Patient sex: F
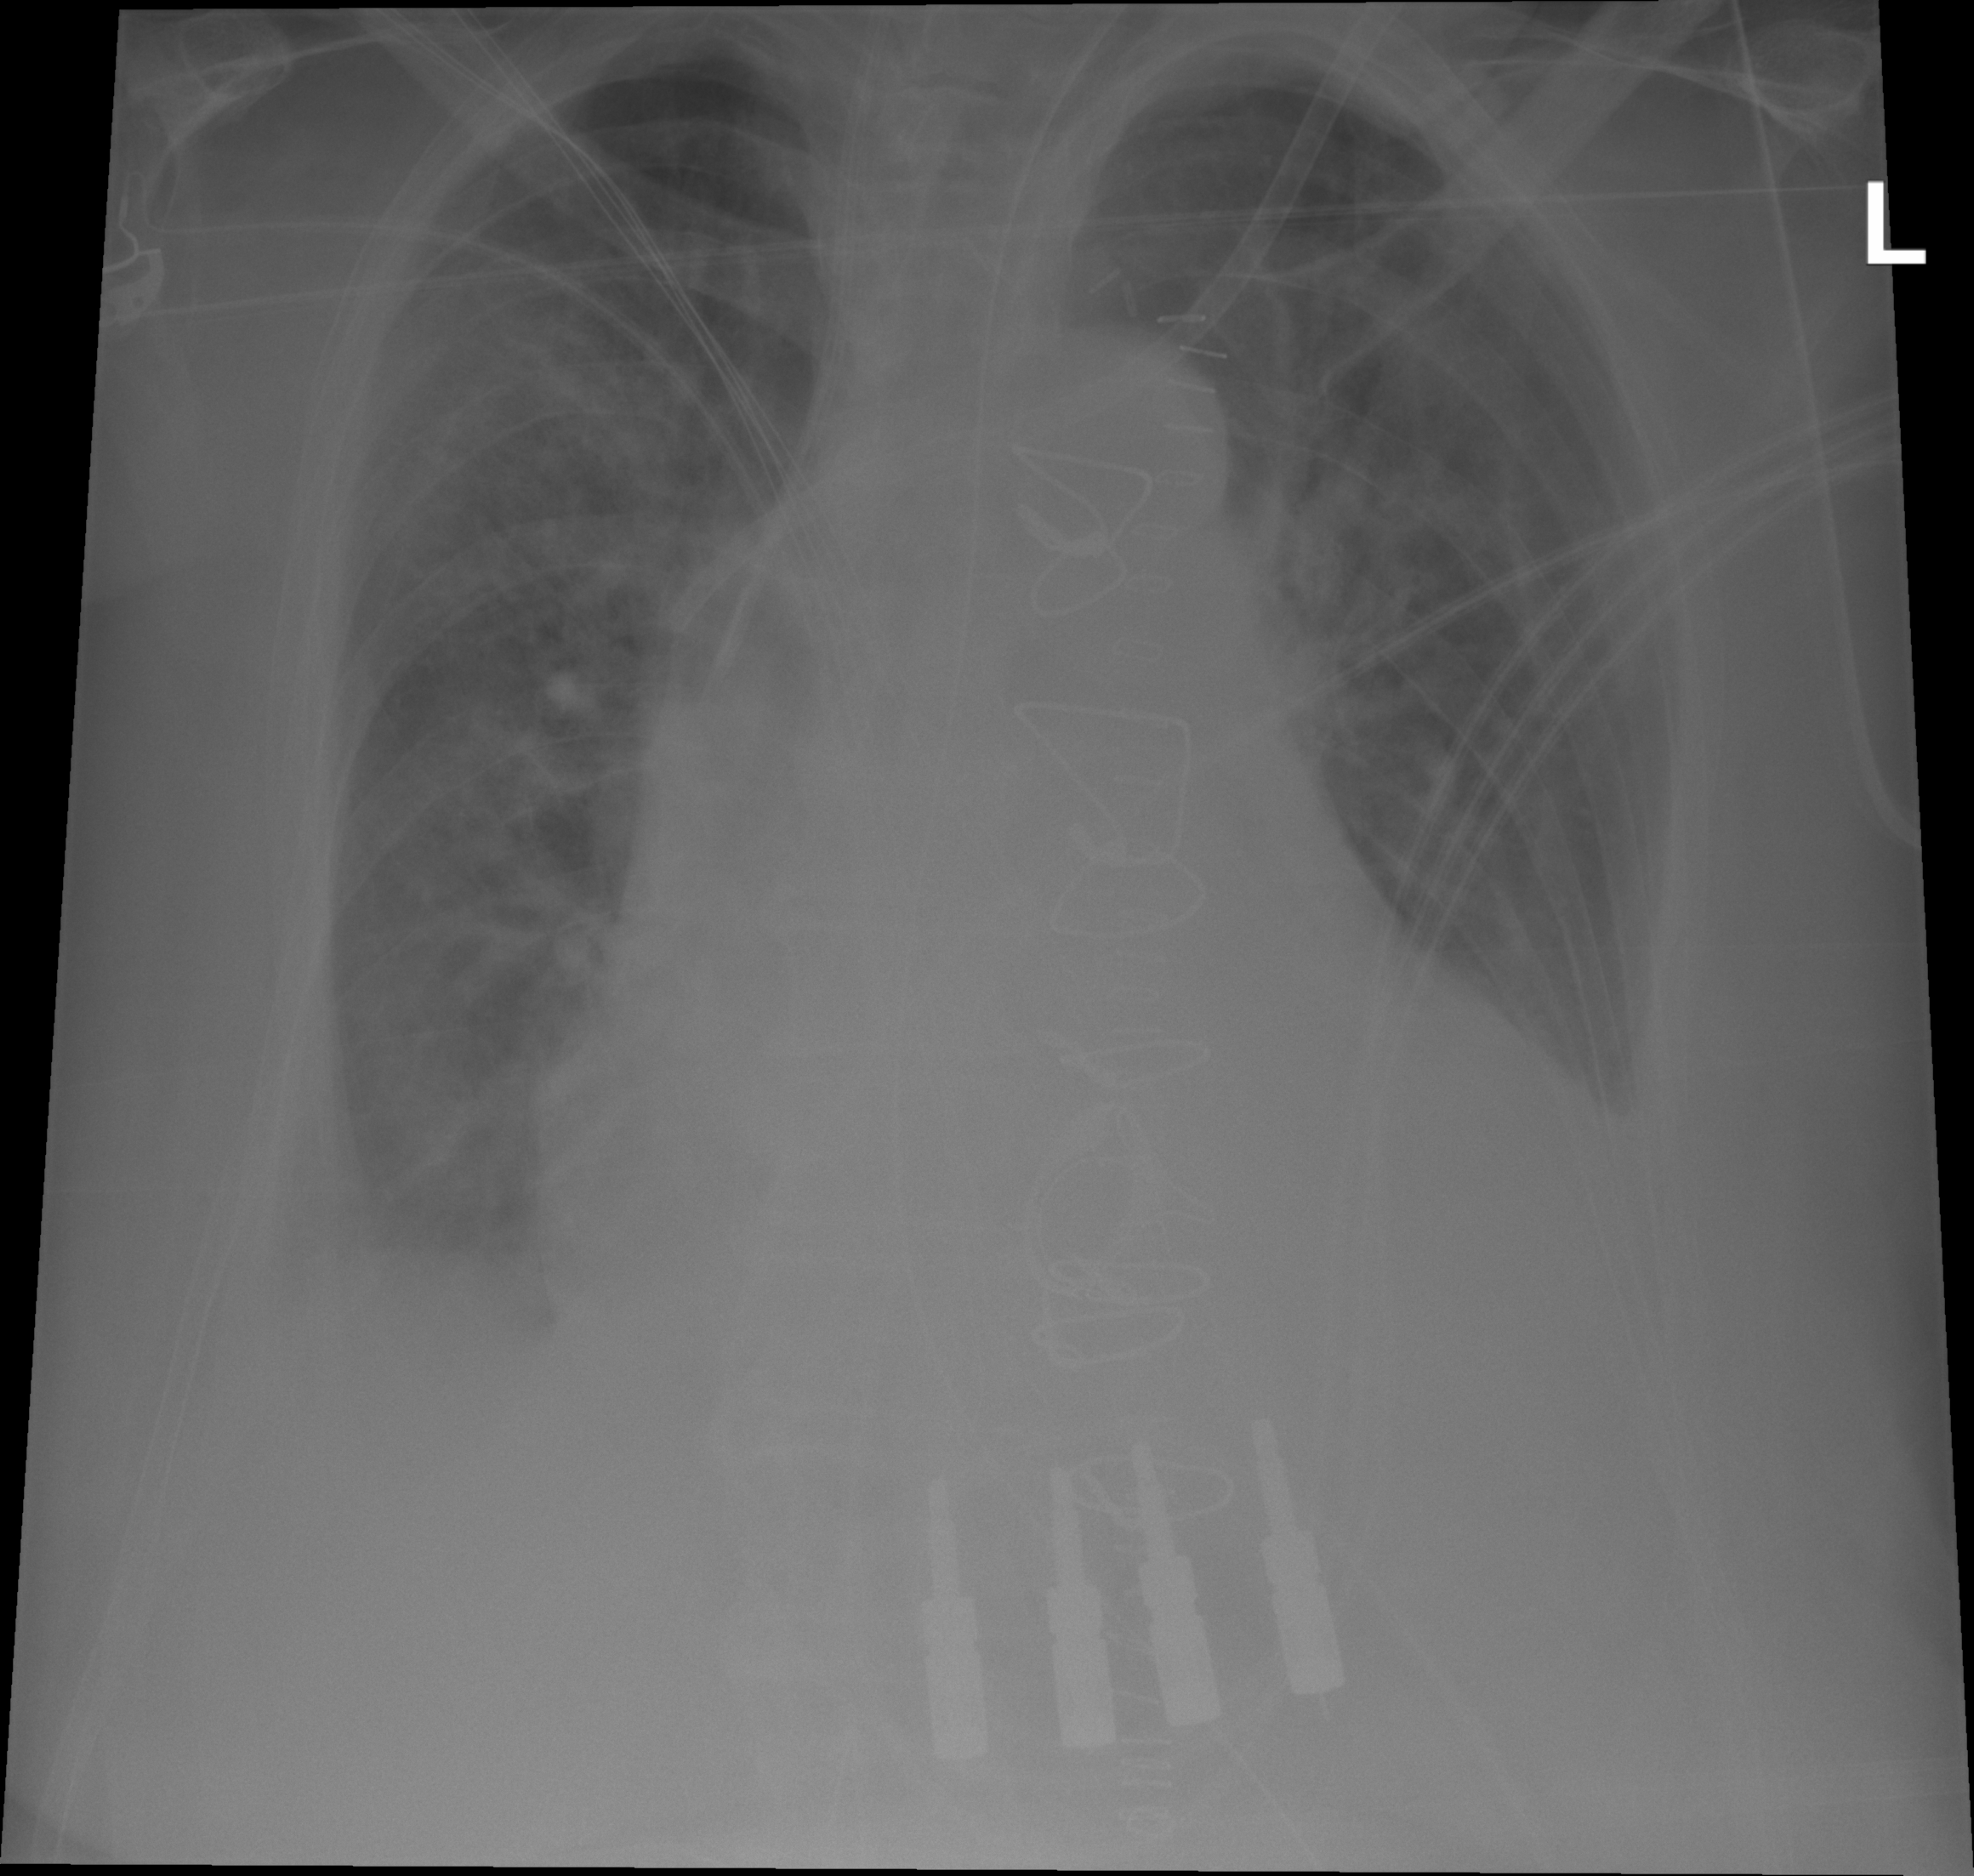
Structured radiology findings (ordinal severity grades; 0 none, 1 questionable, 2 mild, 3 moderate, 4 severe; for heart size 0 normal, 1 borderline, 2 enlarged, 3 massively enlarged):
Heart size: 3
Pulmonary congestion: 2
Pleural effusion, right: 2
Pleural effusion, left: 2
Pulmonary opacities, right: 1
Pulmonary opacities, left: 1
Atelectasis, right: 2
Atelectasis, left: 2